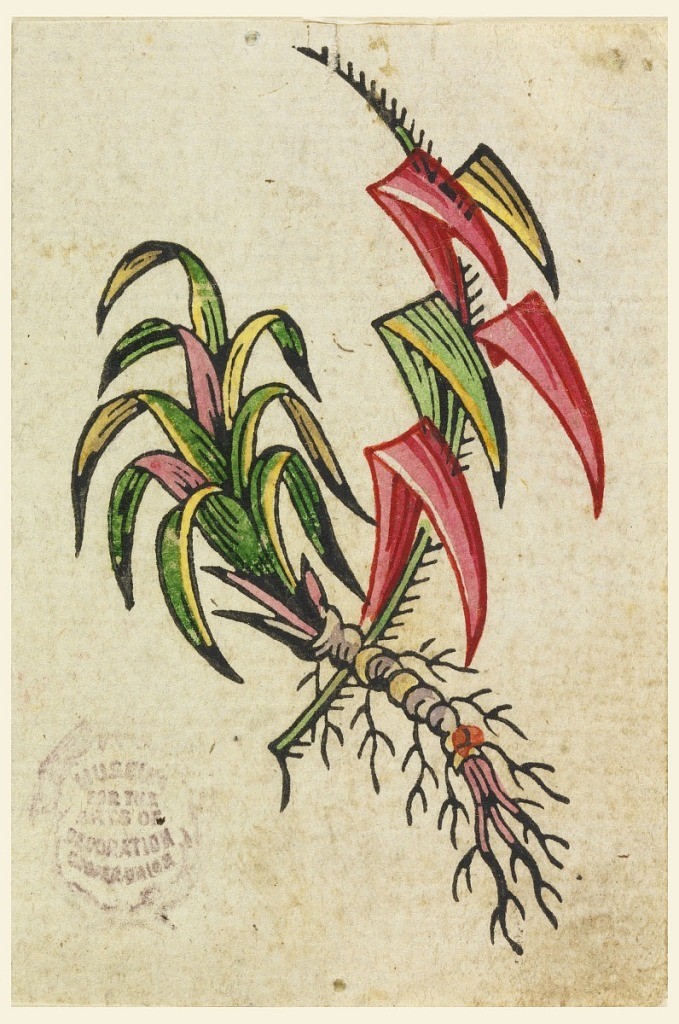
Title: Trial Proof for a Printed Textile
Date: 1790–1800
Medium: Woodblock, handcolored with brush and gouache on paper
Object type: Drawing
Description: Pink, yellow and green sword-shaped leaves on two stalks, one with spines, the other with roots.